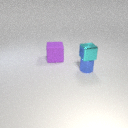
small blue metal cylinder below small cyan metal cube